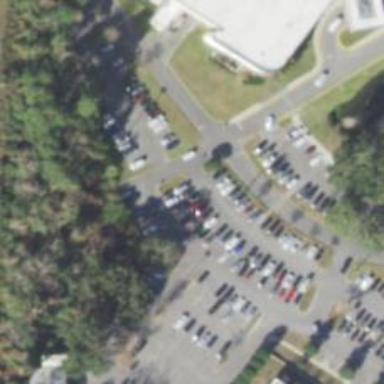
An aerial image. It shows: Parking space.